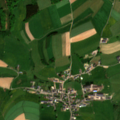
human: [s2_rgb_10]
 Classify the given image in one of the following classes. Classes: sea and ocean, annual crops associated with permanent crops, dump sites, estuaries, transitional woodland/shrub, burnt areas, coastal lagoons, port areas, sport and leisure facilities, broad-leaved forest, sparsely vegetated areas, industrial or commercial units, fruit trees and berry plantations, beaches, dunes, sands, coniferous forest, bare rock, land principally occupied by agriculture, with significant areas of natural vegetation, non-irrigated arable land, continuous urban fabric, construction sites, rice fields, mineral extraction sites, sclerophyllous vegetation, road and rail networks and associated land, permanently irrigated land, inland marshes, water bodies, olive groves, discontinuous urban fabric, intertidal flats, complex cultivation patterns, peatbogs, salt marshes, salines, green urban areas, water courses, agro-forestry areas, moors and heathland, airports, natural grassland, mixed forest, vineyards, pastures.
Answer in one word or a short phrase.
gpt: discontinuous urban fabric, pastures, complex cultivation patterns, mixed forest